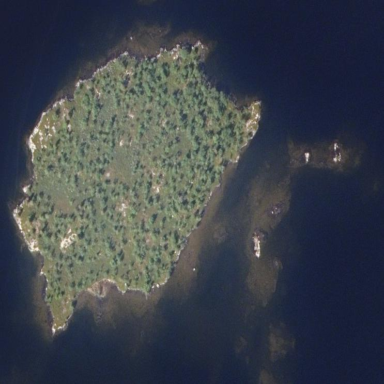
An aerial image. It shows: Islet.